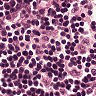
Metastatic tissue present: no